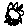
Label: sun